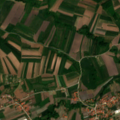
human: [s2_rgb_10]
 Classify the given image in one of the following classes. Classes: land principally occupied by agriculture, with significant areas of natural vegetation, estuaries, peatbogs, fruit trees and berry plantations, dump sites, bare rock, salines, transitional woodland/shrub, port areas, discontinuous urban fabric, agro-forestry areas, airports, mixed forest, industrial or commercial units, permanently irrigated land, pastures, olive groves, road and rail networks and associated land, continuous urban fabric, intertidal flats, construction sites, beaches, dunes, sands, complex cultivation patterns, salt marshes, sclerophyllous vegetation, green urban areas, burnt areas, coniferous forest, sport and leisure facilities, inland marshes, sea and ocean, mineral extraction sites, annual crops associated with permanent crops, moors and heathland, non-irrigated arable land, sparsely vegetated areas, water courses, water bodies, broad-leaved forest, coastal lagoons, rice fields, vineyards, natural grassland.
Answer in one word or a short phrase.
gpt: discontinuous urban fabric, complex cultivation patterns, land principally occupied by agriculture, with significant areas of natural vegetation, broad-leaved forest